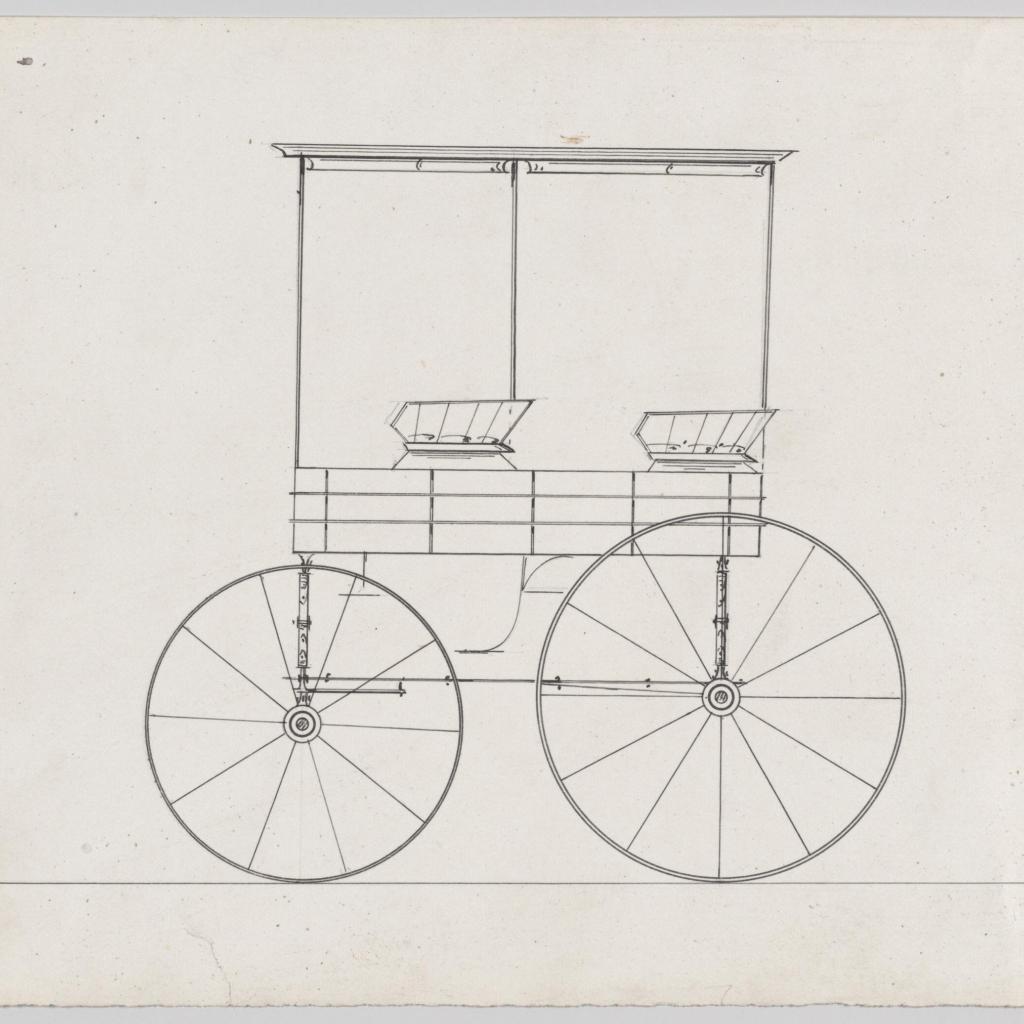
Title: Design for Jersey Wagon
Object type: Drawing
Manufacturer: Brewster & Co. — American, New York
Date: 1850–70
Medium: Pen and black ink
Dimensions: sheet: 5 1/16 x 8 1/16 in. (12.9 x 20.5 cm)
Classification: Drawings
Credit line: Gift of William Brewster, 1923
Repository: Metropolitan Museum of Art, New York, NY